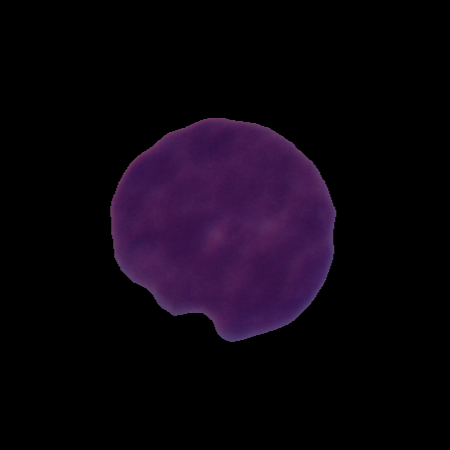
Label: cancer